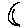
Label: moon